Question: How to create a gradient background like this

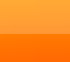
Answer: The easiest way to do it at the moment is to avail yourself of the <URL>. It will generate the appropriate -moz-linear-gradient and -webkit-gradient entries for you, along with the appropriate filter values for Internet Explorer. The interface is a lot like the gradient editor in programs like Photoshop & Paint Shop Pro.